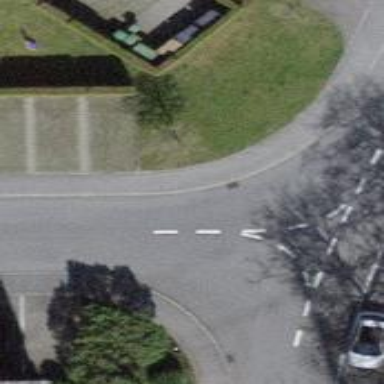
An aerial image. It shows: Kerb barrier.